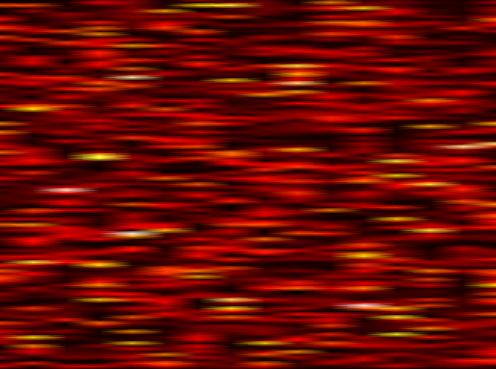
Label: FBMC